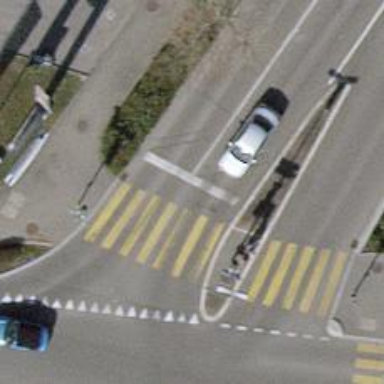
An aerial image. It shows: Road with traffic signals.